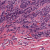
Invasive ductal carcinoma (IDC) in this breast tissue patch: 1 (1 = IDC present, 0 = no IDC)